Question: I'm trying to display the Quantity value from a database table, but it's not showing the '$quantity' value in the browser. Why?

'''
<?php
include('connection.php');
# cartexe.php will perform all actions on cart.php
// add Item to Cart
if(isset($_POST['addItemToCart']))
{
// initialize index.php variables
$productName = $_POST['productName'];
$price = $_POST['price'];
$description = $_POST['description'];
$quantity = 0;
// check the cart table to see if the product has been previously added
$smtp = $conn->prepare('SELECT * FROM cart WHERE Product_Name = :product'); // prepare a statement to fetch the quanity for a particular pprodut... the statement is not executed but merely prepared to do so.
$smtp->bindParam(':product', $productName, PDO::PARAM_STR); //bind the productNAme with whatever data supplied hence the statement after : above will be replaced with the actually data.. In additional the statement is set as string hence PDO::PRAM_STR
$smtp->execute();//finally run the statment
//var_dump($smtp);
//find the number of rows affected
$result = $smtp->fetch(PDO::FETCH_NUM);
// var_dump($smtp);
//the data does existed
if($result > 0)
{
$row = $smtp->fetch(PDO::FETCH_ASSOC);
echo " DATA FOUND";
echo $row['Quantity'];
//$quantity++; // increment the quanity if data found
}
//no match found
else
{
echo ' No data found';
}
}
?>
'''
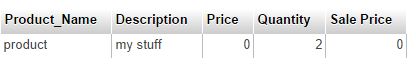
Answer: It seems that you don't need first fetch try
'''
$smtp = $conn->prepare('SELECT * FROM cart WHERE Product_Name = :product'); // prepare a statement to fetch the quanity for a particular pprodut... the statement is not executed but merely prepared to do so.
$smtp->bindParam(':product', $productName, PDO::PARAM_STR); //bind the productNAme with whatever data supplied hence the statement after : above will be replaced with the actually data.. In additional the statement is set as string hence PDO::PRAM_STR
;//finally run the statment
//the data does existed
if( $smtp->execute() )
{
$row = $smtp->fetch(PDO::FETCH_ASSOC);
echo " DATA FOUND";
echo $row['Quantity'];
//$quantity++; // increment the quanity if data found
}
'''